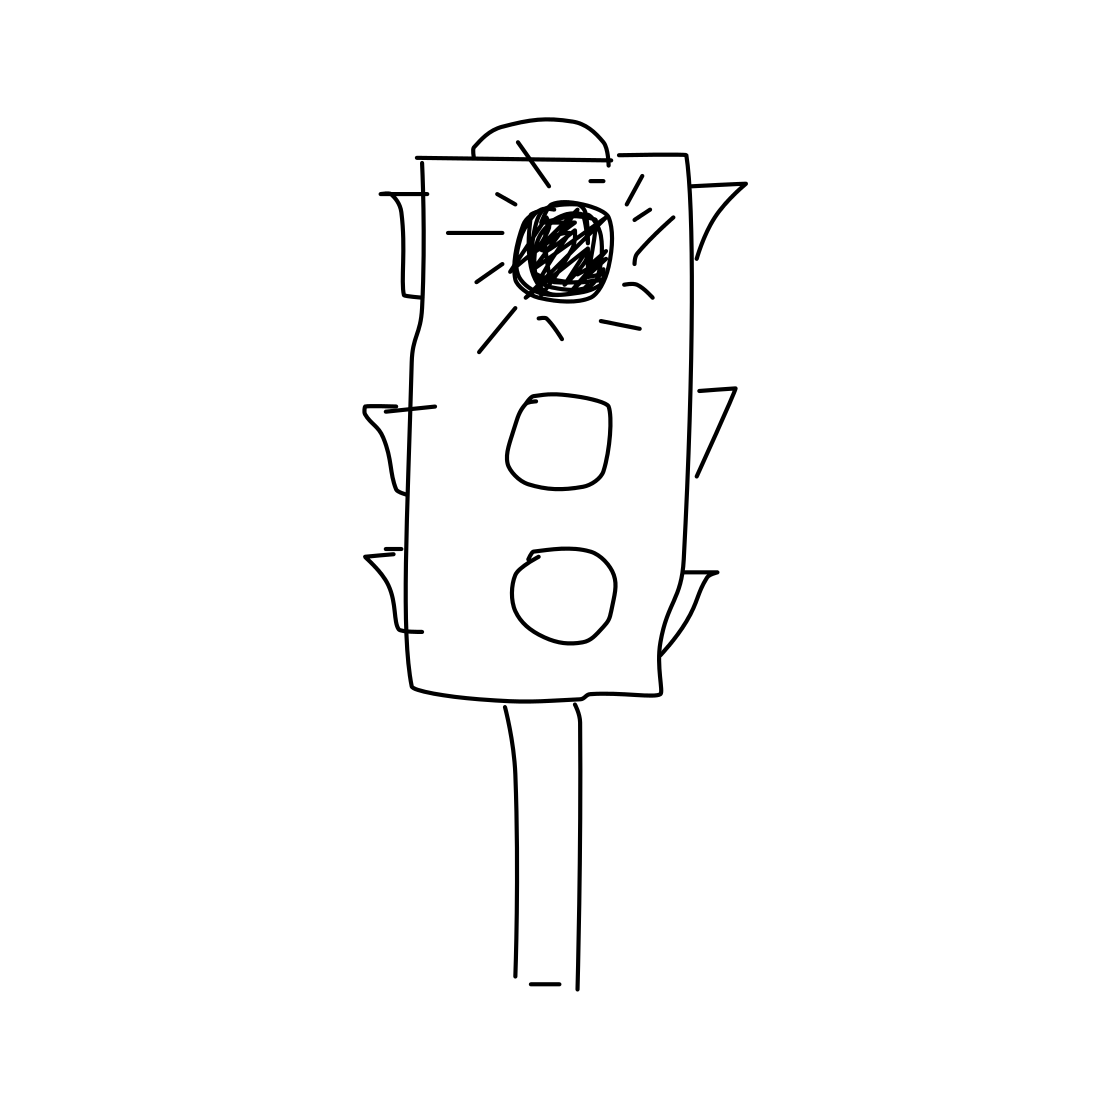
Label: traffic light